Field crop: maize
Growth stage: 2
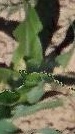
Species: maize